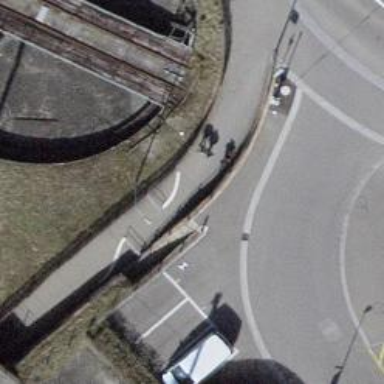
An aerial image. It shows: Double cycle barrier.